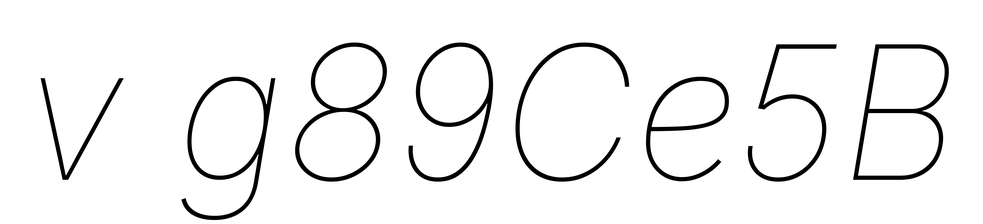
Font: Inter-Italic_Thin_Italic